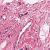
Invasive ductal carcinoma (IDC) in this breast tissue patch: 0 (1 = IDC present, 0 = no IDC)